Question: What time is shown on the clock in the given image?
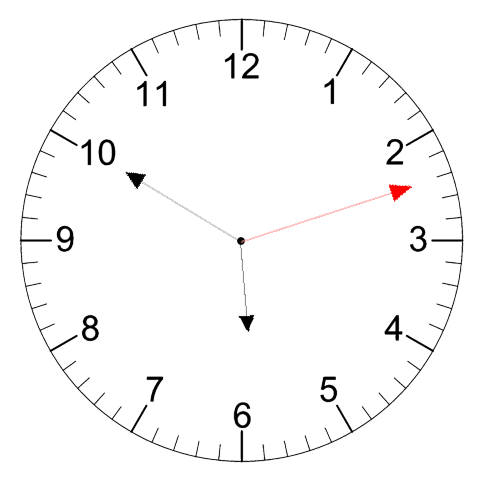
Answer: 05:50:12